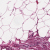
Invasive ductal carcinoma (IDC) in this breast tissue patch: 0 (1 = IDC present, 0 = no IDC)